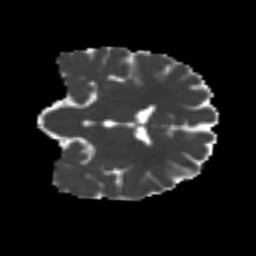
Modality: MD
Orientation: coronal
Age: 29
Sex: female
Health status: ill
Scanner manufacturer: siemens
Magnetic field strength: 3 T
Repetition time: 6.5 s
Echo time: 0.062 s